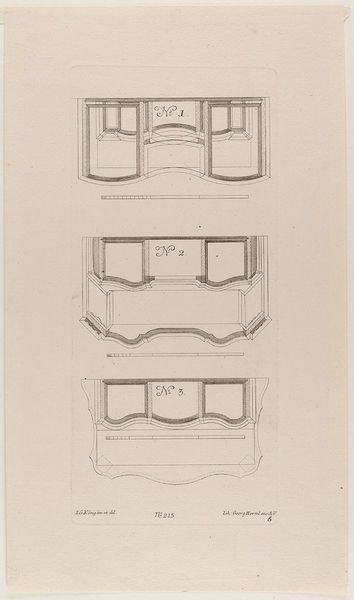
Titel: Drei Grundrisse von Sekretären
Künstler: Johann Gottlieb König
Standort: Hamburg
Institution: Museum für Kunst und Gewerbe Hamburg
Schlagwörter: skizze, zeichnung, wand, architektur, schrank, grafik, graphik, fotografie, photographie, gewölbe, druckgraphik, druckgrafik, stich, entwurf, kunstgewerbe, kupferstich, kunsthandwerk, rundung, riss, grundriss, hausrat, reproduktionen, industriedesign, druckerzeugnisse, möbel, sekretär, ornamentstich, nr 1, nr 2, nr 3, frankrteich